Question: What I'm trying to do simply is for an item from the BOM table (Bill of Materials) get it's related components/products from BOMVERSION and then for those related components/products get their related components and products etc. down to 7 levels. I then want to pivot the results so that the related items get put in columns '0, 1, 2, 3, 4, 5, 6, 7'
Please see attached example data and code. I'm using dynamics AX 2012 R2 but this example could be applied to any system that uses materials/products. I cannot get my query to complete however (I know I don't have dataareaid and partition I've left out for simplicity). the relationship is an itemid from BOM table is related to itemid in BOMVERSION through BOMID.
UPDATE : I've simplified data etc. to make as simple/clear as possible, so materials wood, metal, glass can go into making various products and materials themselves, and can be combined to make products or materials. Therefore I want to start with a base component, then explode the relationships out by levels.
DDL + DML:
'''
USE tempdb;
IF OBJECT_ID('tempdb..#BOM') IS NOT NULL
DROP TABLE #BOM;
CREATE TABLE #BOM
(
ITEMID NVARCHAR(10) ,
BOMID NVARCHAR(10) ,
MATERIALNAME NVARCHAR(10)
);
INSERT INTO #BOM
VALUES ( N'113621', -- ITEMID - nvarchar(10)
N'1', -- BOMID - nvarchar(10)
N'Wood' -- MATERIALNAME - nvarchar(10)
);
INSERT INTO #BOM
VALUES ( N'234517', -- ITEMID - nvarchar(10)
N'2', -- BOMID - nvarchar(10)
N'Metal' -- MATERIALNAME - nvarchar(10)
);
INSERT INTO #BOM
VALUES ( N'378654', -- ITEMID - nvarchar(10)
N'3', -- BOMID - nvarchar(10)
N'Glass' -- MATERIALNAME - nvarchar(10)
);
IF OBJECT_ID('tempdb..#BOMVERSION') IS NOT NULL
DROP TABLE #BOMVERSION;
CREATE TABLE #BOMVERSION
(
ITEMID NVARCHAR(10) ,
BOMID NVARCHAR(10) ,
NAME NVARCHAR(20)
);
INSERT INTO #BOMVERSION
VALUES ( N'113477', -- ITEMID - nvarchar(10)
N'1', -- BOMID - nvarchar(10)
N'Oak' -- NAME - nvarchar(10)
);
INSERT INTO #BOMVERSION
VALUES ( N'113608', -- ITEMID - nvarchar(10)
N'1', -- BOMID - nvarchar(10)
N'Pine' -- NAME - nvarchar(10)
);
INSERT INTO #BOMVERSION
VALUES ( N'113622', -- ITEMID - nvarchar(10)
N'1', -- BOMID - nvarchar(10)
N'Wood Table' -- NAME - nvarchar(10)
);
INSERT INTO #BOMVERSION
VALUES ( N'113683', -- ITEMID - nvarchar(10)
N'2', -- BOMID - nvarchar(10)
N'Aluminium' -- NAME - nvarchar(10)
);
INSERT INTO #BOMVERSION
VALUES ( N'113689', -- ITEMID - nvarchar(10)
N'2', -- BOMID - nvarchar(10)
N'Steel' -- NAME - nvarchar(10)
);
INSERT INTO #BOMVERSION
VALUES ( N'113693', -- ITEMID - nvarchar(10)
N'2', -- BOMID - nvarchar(10)
N'Metal table' -- NAME - nvarchar(10)
);
INSERT INTO #BOMVERSION
VALUES ( N'113694', -- ITEMID - nvarchar(10)
N'3', -- BOMID - nvarchar(10)
N'Glass' -- NAME - nvarchar(10)
);
INSERT INTO #BOMVERSION
VALUES ( N'113695', -- ITEMID - nvarchar(10)
N'3', -- BOMID - nvarchar(10)
N'Glass BookCase' -- NAME - nvarchar(10)
);
--Query
WITH BOM1
AS ( SELECT B.ITEMID AS BITEMID ,
BV.ITEMID AS BVITEMID ,
B.MATERIALNAME ,
B.BOMID
FROM #BOM AS B
JOIN #BOMVERSION AS BV ON BV.BOMID = B.BOMID
),
EXPLODE
AS ( SELECT B.BITEMID ,
B.MATERIALNAME ,
B.BVITEMID ,
B.BOMID ,
0 AS [Level]
FROM BOM1 AS B
UNION ALL
SELECT B.BITEMID ,
E.MATERIALNAME ,
E.BVITEMID ,
E.BOMID ,
[E].[Level] + 1
FROM EXPLODE AS E
JOIN BOM1 AS B ON B.BOMID = E.BOMID
WHERE E.Level <= 6 --narrowing levels
)
SELECT *
FROM EXPLODE PIVOT ( MAX(BVITEMID) FOR Level IN ( [0], [1], [2], [3],
[4], [5], [6], [7] ) ) AS PVTBOM;
'''
Output to look like
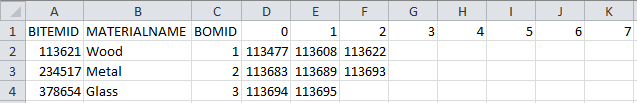
Answer: Well this is just to eliminate errors and get results, but I don't know if the results are correct:
'''
WITH BOM1
AS ( SELECT B.ITEMID AS BITEMID ,
BV.ITEMID AS BVITEMID ,
B.BOMID
FROM #BOM AS B
JOIN #BOMVERSION AS BV ON BV.BOMID = B.BOMID
),
EXPLODE
AS ( SELECT B.BITEMID ,
B.BVITEMID ,
B.BOMID ,
0 AS [Level]
FROM BOM1 AS B
UNION ALL
SELECT B.BITEMID ,
E.BVITEMID ,
E.BOMID ,
[E].[Level] + 1
FROM EXPLODE AS E
JOIN BOM1 AS B ON B.BOMID = E.BOMID
WHERE e.Level <= 6 --narrowing levels
)
SELECT *
FROM EXPLODE PIVOT ( MAX(BVITEMID) FOR Level IN ( [0], [1], [2], [3],
[4], [5], [6], [7] ) ) AS PVTBOM
'''
You had 'maxrecursion = 7' - this is not the place to narrow the levels. Levels are narrowed inside recursive part in 'CTE'.
I suspect your recursion is not well organized, so can you simplify your test data? Just leave several rows and show the expected output.
'''
WITH p AS ( SELECT *
FROM ( SELECT itemid ,
bomid ,
ROW_NUMBER() OVER ( PARTITION BY Bomid ORDER BY itemid ) rn
FROM #BOMVERSION
) t PIVOT ( MAX(itemid) FOR rn IN ( [1], [2], [3], [4],
[5], [6], [7], [8] ) ) p
)
SELECT *
FROM #bom b
JOIN p ON b.bomid = p.bomid
'''
'''
;WITH cte
AS ( SELECT b.itemid AS originalitem ,
b.bomid AS originalbom ,
b.bomid ,
bv.itemid AS parent ,
0 AS level
FROM #BOM b
JOIN #BOMVERSION bv ON bv.bomid = b.bomid
UNION ALL
SELECT c.originalitem ,
c.originalbom ,
b.bomid ,
bv.itemid ,
c.level + 1
FROM cte c
JOIN #BOM b ON c.parent = b.itemid
JOIN #BOMVERSION bv ON bv.bomid = b.bomid
WHERE c.level <= 6
),
tree
AS ( SELECT originalitem ,
originalbom ,
parent ,
level
FROM cte
)
SELECT *
FROM tree PIVOT ( MAX(parent) FOR level IN ( [0], [1], [2], [3], [4], [5], [6], [7] ) ) AS p
'''